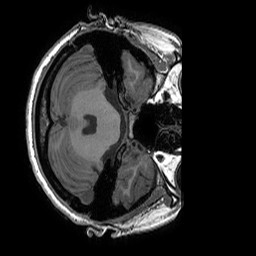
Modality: T1w
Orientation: axial
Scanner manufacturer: ge
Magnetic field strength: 3 T
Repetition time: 0.008156 s
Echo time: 0.00318 s